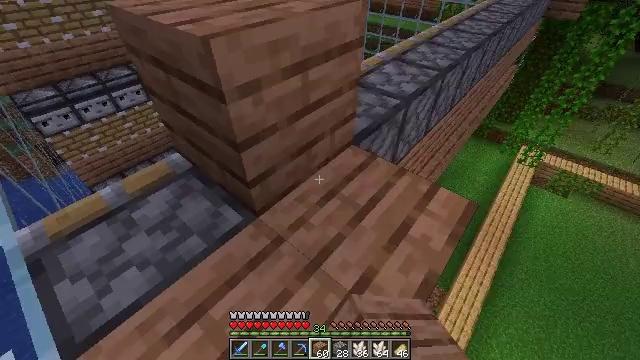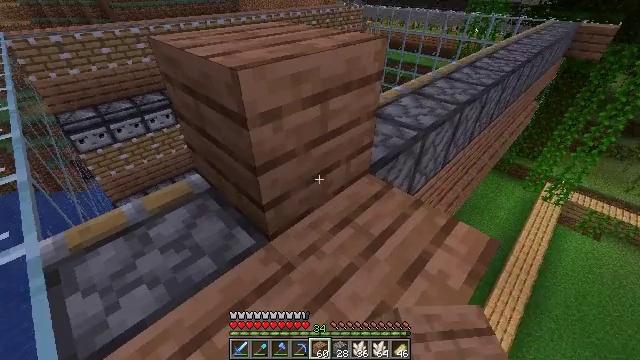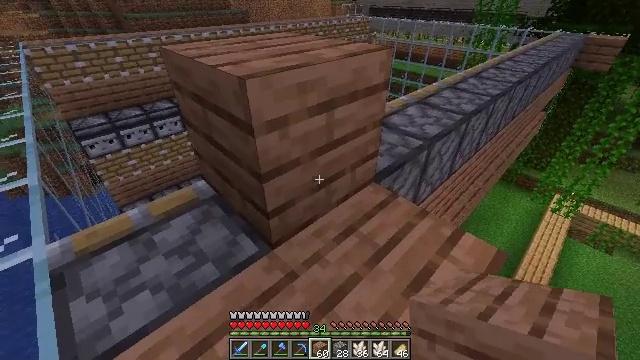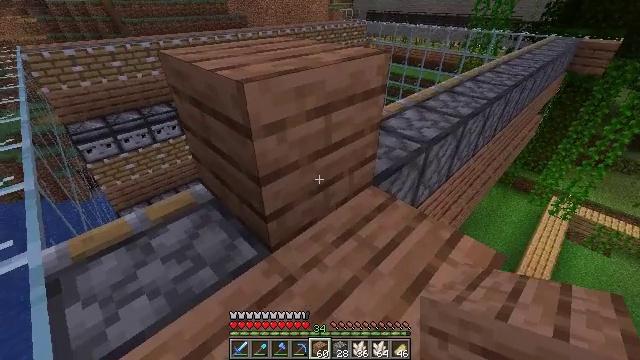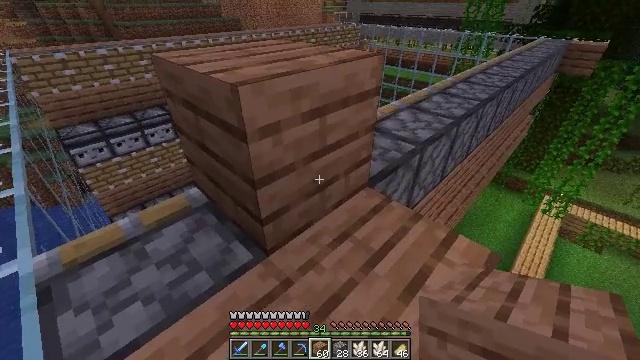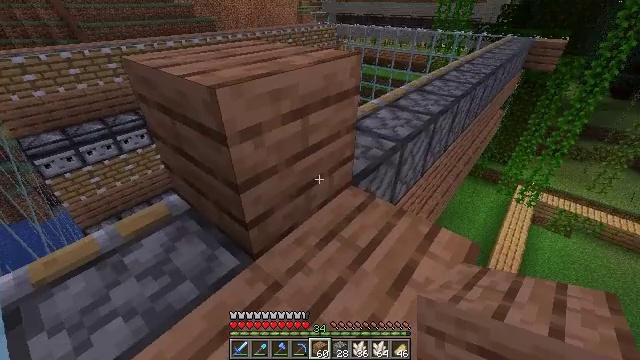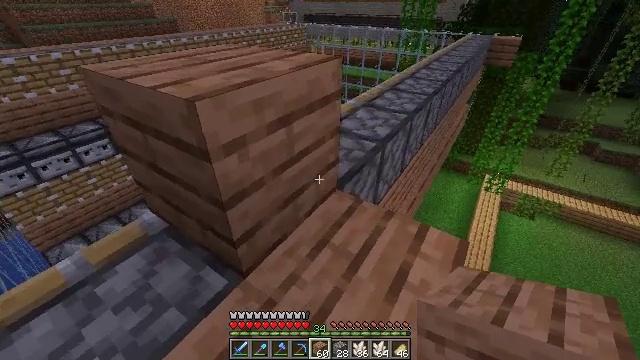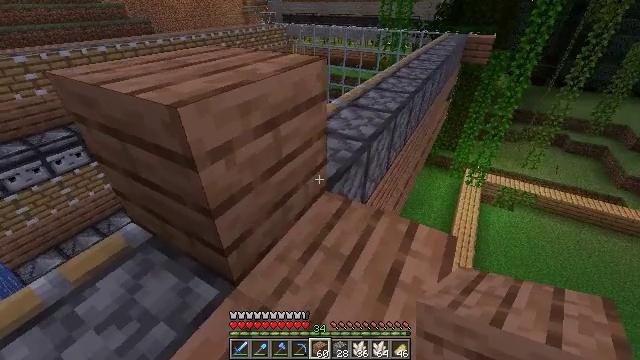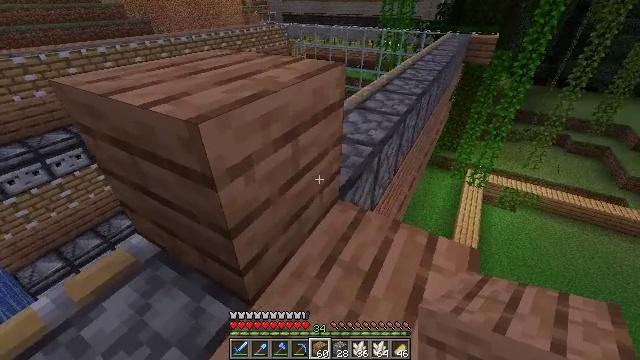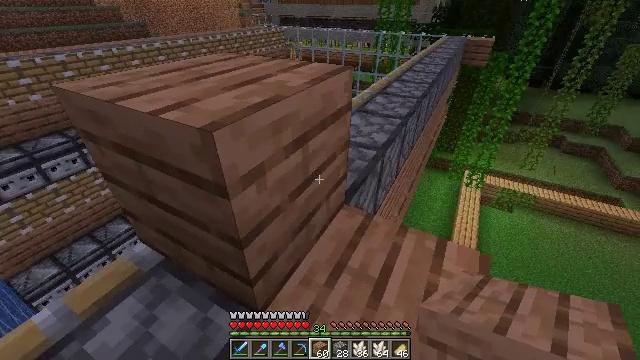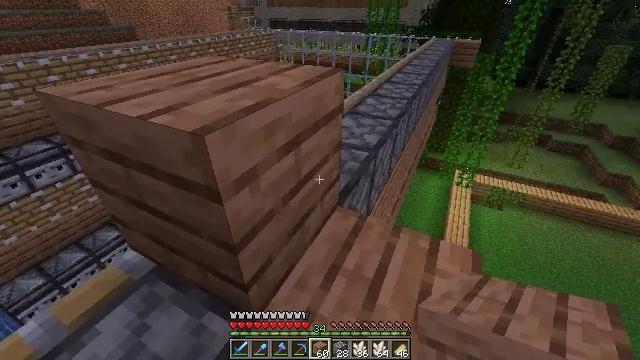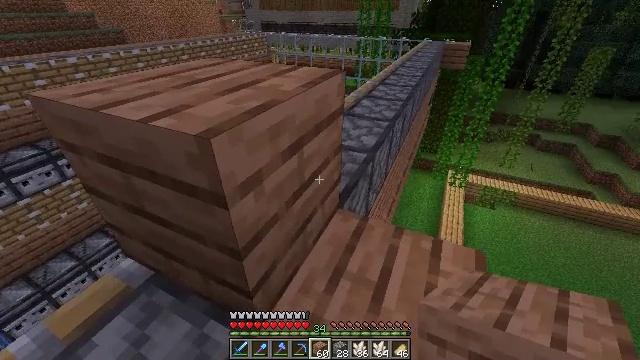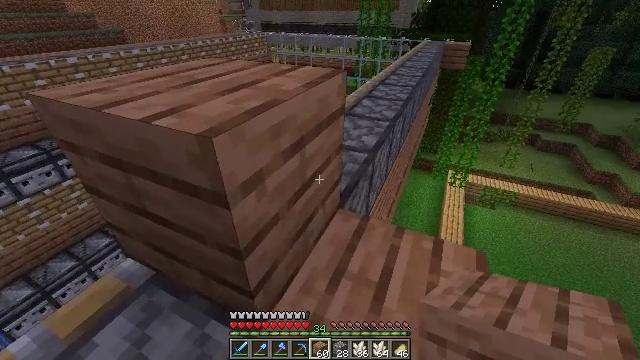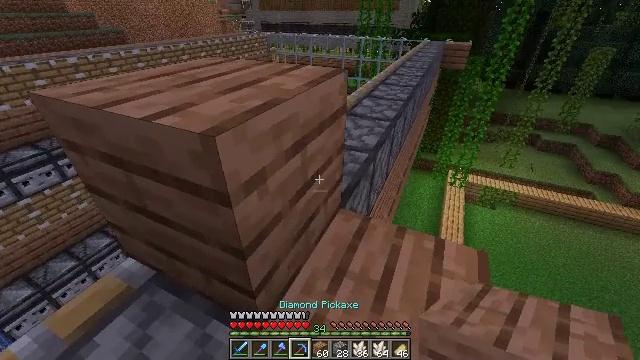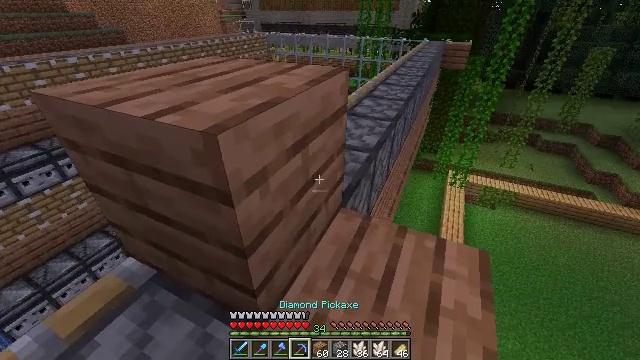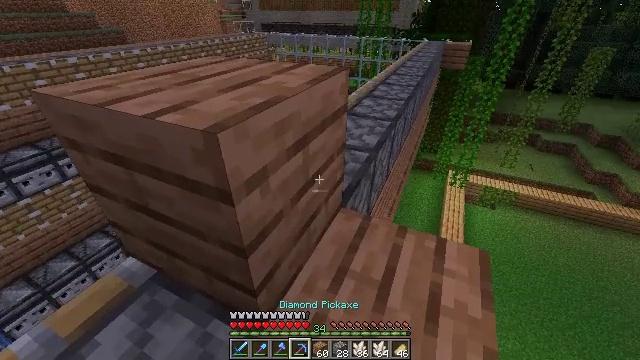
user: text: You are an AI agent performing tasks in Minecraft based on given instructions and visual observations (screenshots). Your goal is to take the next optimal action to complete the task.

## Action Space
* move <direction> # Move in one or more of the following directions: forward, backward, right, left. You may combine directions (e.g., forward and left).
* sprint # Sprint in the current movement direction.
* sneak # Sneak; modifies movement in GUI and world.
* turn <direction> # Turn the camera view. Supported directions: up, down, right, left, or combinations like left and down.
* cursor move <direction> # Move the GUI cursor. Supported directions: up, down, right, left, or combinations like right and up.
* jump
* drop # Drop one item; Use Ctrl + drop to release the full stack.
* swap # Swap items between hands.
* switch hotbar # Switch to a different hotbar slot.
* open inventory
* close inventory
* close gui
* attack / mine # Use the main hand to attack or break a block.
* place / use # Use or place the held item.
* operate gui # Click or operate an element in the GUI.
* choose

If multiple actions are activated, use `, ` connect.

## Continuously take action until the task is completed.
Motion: motion action
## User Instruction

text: Break the jungle planks to recycle them.
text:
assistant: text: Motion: sneak, turn left and up
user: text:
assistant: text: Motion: sneak, turn left and up
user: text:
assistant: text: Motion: sneak
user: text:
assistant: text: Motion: sneak, turn right
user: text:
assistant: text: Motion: move forward and move left, sneak, turn right
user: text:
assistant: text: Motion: move forward and move left, sneak, turn right
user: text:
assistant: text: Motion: move forward and move left, sneak, turn right
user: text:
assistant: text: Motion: move forward and move left, sneak
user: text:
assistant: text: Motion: move left, sneak
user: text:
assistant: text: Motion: sneak, turn right
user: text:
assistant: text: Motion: sneak, turn right
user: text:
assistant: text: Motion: sneak
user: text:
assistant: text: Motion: sneak
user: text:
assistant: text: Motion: sneak
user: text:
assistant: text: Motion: sneak
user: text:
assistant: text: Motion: move left, sneak
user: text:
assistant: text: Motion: move left, sneak
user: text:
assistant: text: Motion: move left, sneak, turn right
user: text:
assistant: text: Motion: sneak, turn right
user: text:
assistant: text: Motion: sneak
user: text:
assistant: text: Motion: sneak
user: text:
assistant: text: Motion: sneak
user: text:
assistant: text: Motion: sneak
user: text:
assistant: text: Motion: move left, sneak
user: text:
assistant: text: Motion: move left, sneak
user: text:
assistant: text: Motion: move left, sneak
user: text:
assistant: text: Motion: move left, sneak
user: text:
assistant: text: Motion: sneak
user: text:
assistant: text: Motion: sneak
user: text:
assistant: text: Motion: sneak